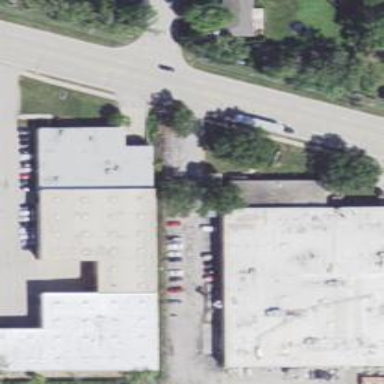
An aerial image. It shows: Industrial building.